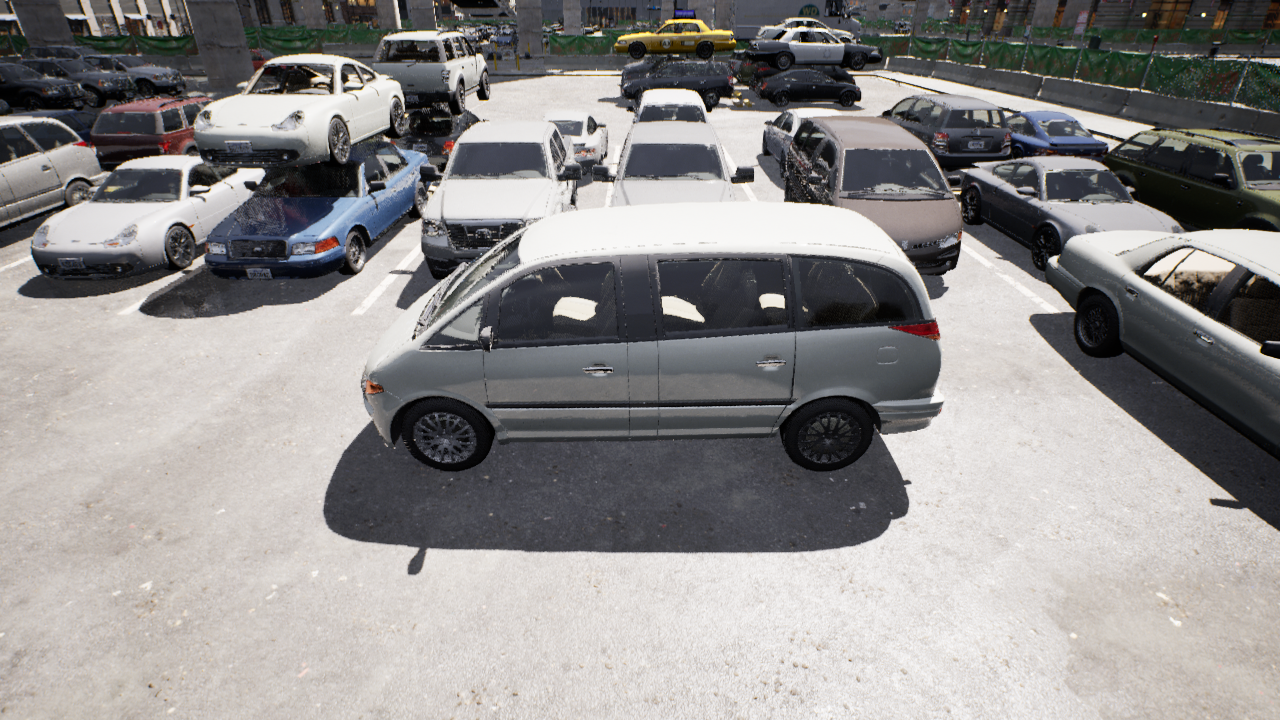
Venue: arterial
Lighting: clear day
Vehicle rig: minivan